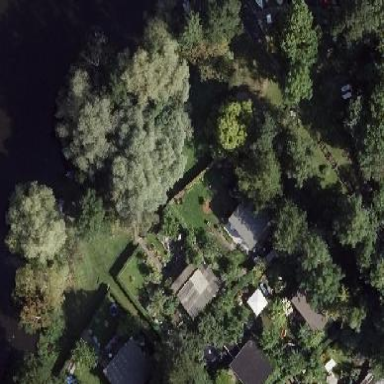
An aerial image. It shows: Plot within allotments.